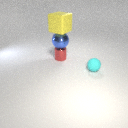
small cyan rubber sphere in front of small red metal cylinder